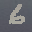
Label: 6